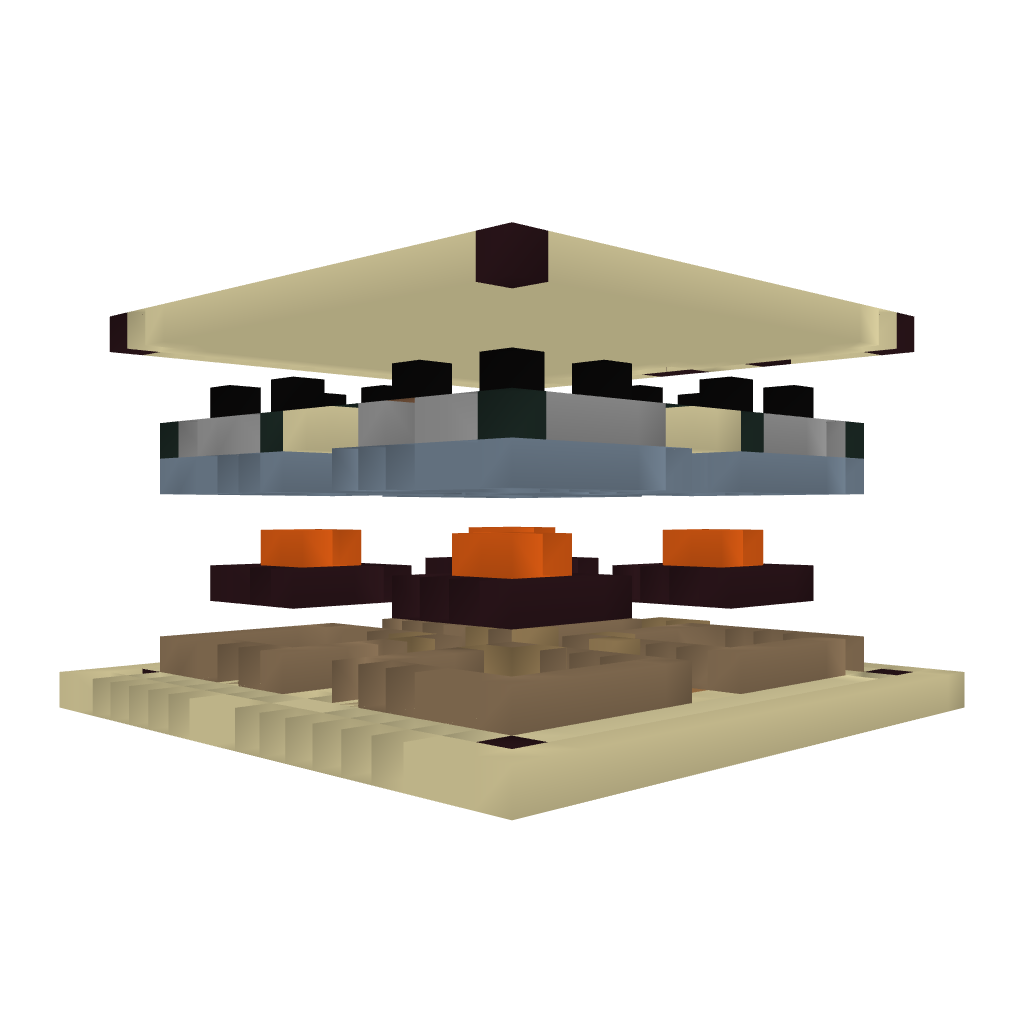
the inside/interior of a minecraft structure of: Mob Trap